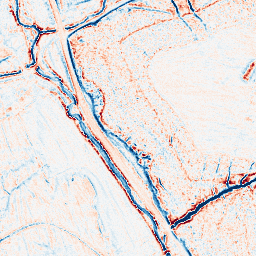
Category: edge_preserving
Decomposition family: anisotropic_diffusion
Decomposition parameters: iterations: 10
kappa: 10
gamma: 0.15
Upsampling method: quintic
Upsampling parameters: scale: 2
Upsampling scale: 2